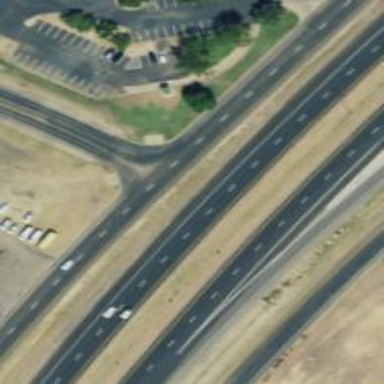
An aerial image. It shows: Secondary road with frontage road.